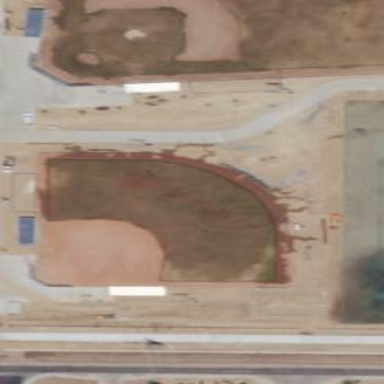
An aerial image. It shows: Softball pitch for leisure land activities.